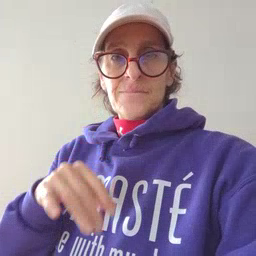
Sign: cat